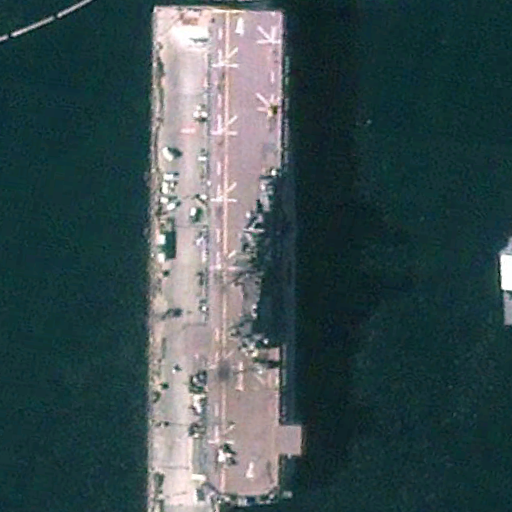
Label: assault